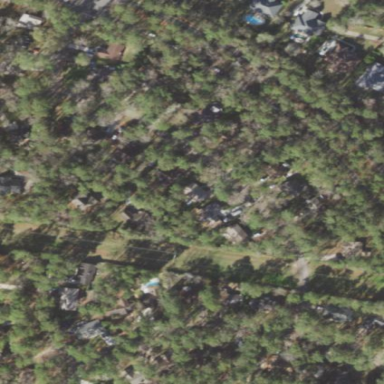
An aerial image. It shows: Single-family residential area.